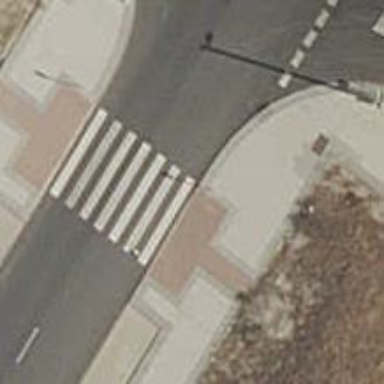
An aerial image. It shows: Uncontrolled zebra crossing on the road.